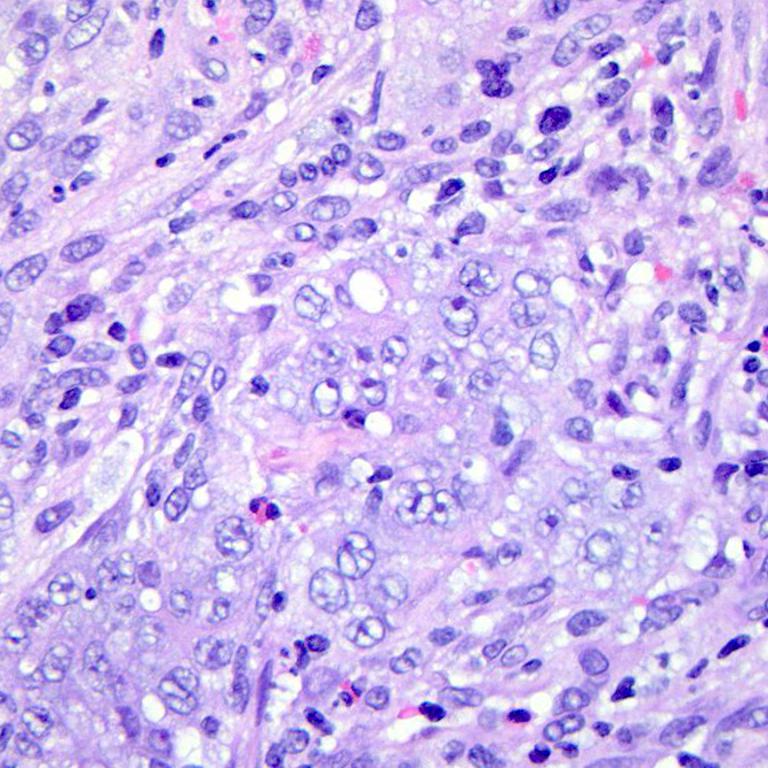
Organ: colon
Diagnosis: adenocarcinomas